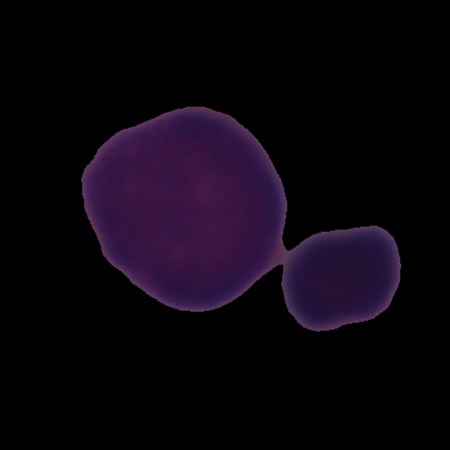
Label: healthy